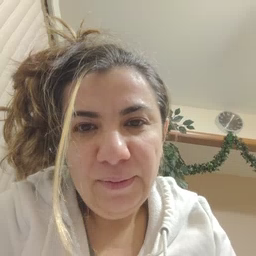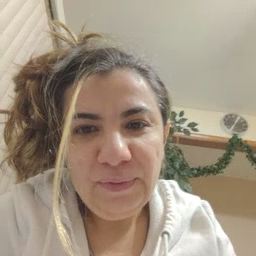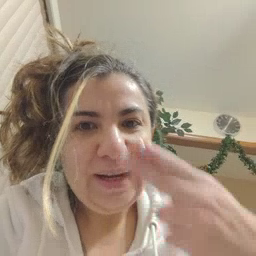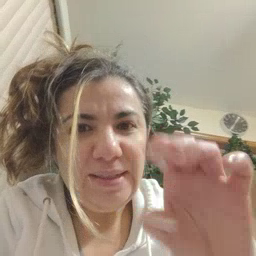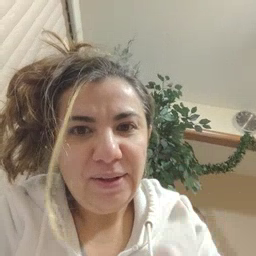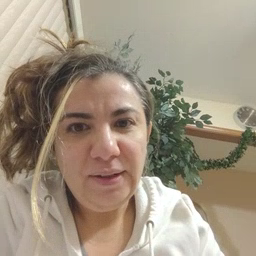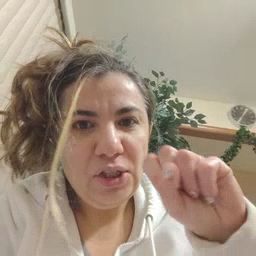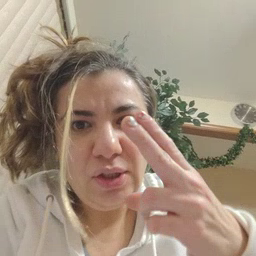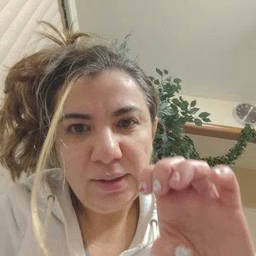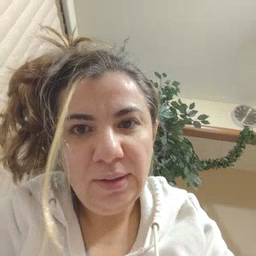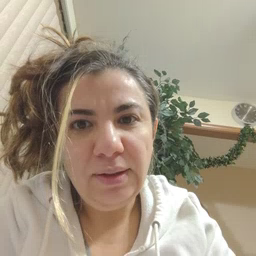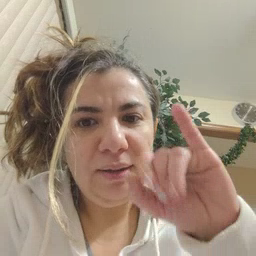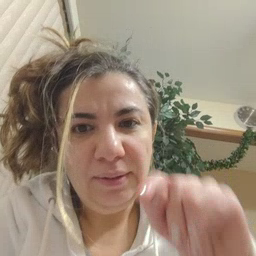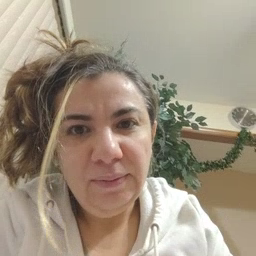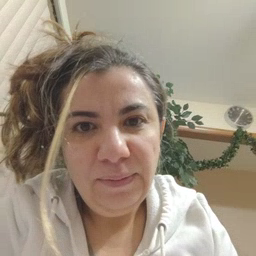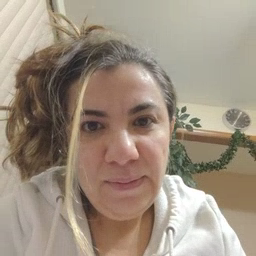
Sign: hesheit